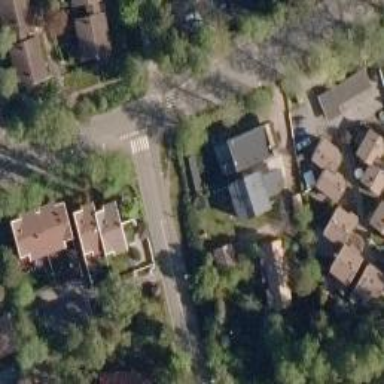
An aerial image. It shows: Road with "give way" sign.